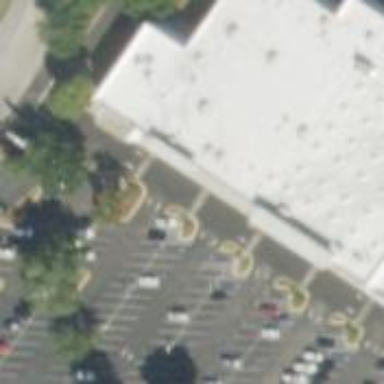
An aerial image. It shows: Parking space.